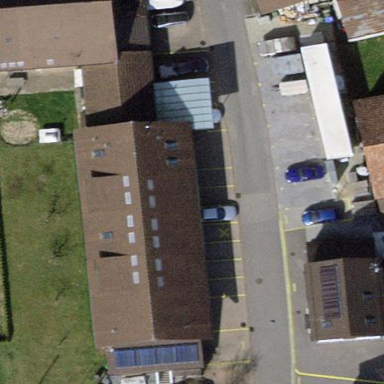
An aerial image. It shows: Street-side parking area.